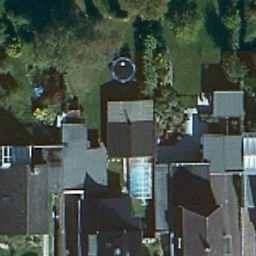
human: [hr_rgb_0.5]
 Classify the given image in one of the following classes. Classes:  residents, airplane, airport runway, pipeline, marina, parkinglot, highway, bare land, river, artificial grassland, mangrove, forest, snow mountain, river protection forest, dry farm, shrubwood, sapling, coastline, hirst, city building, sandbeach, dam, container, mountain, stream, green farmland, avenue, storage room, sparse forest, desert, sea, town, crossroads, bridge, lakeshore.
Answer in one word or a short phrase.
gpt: residents